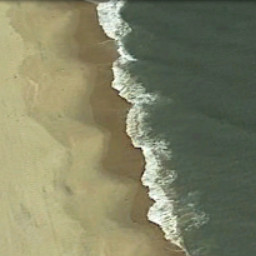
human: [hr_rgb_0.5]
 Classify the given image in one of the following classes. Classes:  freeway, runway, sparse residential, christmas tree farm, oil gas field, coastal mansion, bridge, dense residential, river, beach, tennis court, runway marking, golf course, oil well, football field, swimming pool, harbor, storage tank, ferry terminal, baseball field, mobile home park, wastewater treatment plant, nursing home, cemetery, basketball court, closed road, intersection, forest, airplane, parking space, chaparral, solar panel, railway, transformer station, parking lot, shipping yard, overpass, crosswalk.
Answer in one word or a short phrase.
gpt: beach